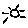
Label: sun